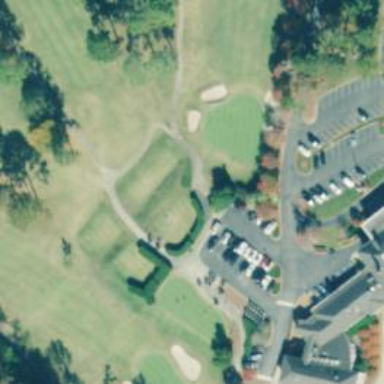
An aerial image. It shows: Pathway for golfing.